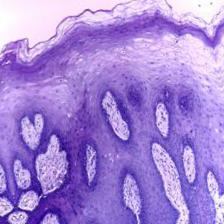
Diagnosis: Normal